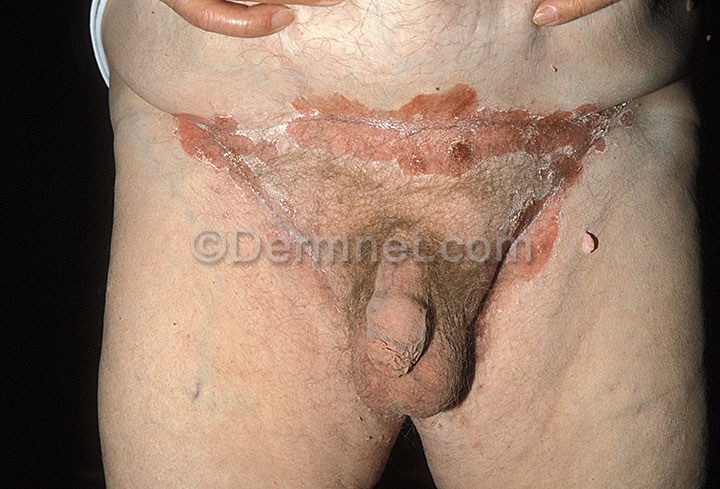
Disease: Tinea Ringworm Candidiasis and other Fungal Infections